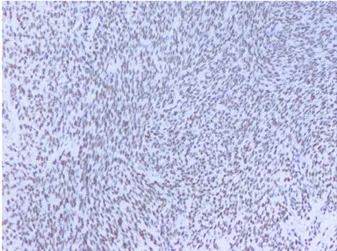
Histopathology examination and FISH of the patient. (F) Immunohistochemistry positive to TLE1 (H&E x 100).
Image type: pathology (immunostaining)